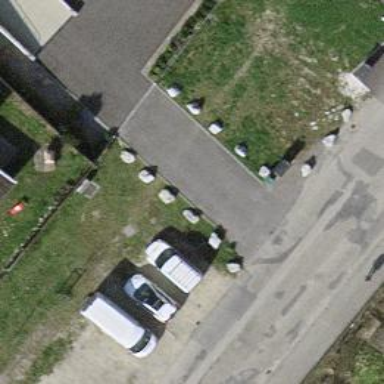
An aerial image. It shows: Block barrier.